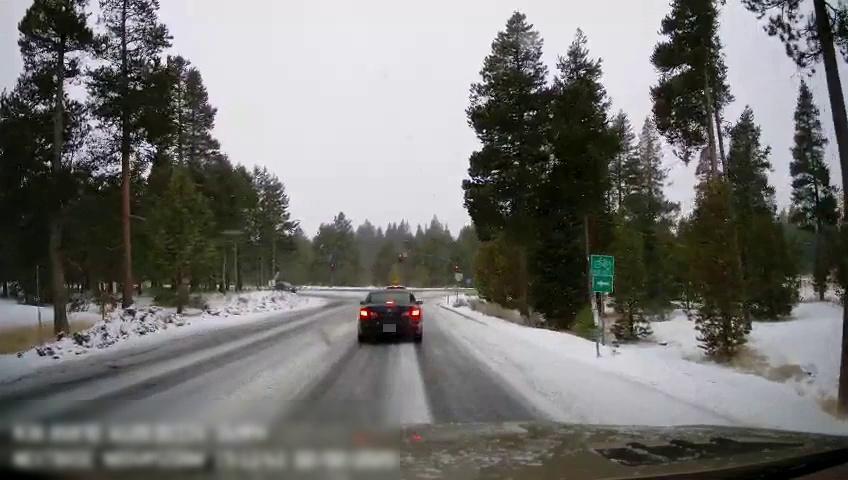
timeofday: Day
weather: Snowy
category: Drivable Space
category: Vehicles | SUV
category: Vehicles | Car
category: Vehicles | SUV
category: Traffic | Signs
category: Traffic | Signs